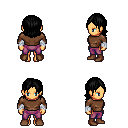
a pixel art fantasy rpg character, female body template, human, tanned skin, brown long-sleeve shirt, magenta pants, black long bangs hairstyle, white cloth bandages, brown shoes, four views (front, back, left, right), 2x2 character sprite sheet, small pixel art, hard edges, no anti-aliasing